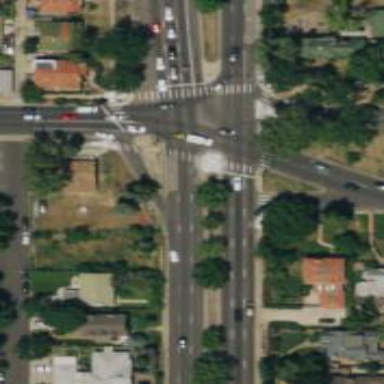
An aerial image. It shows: Marked road crossing.